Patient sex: F
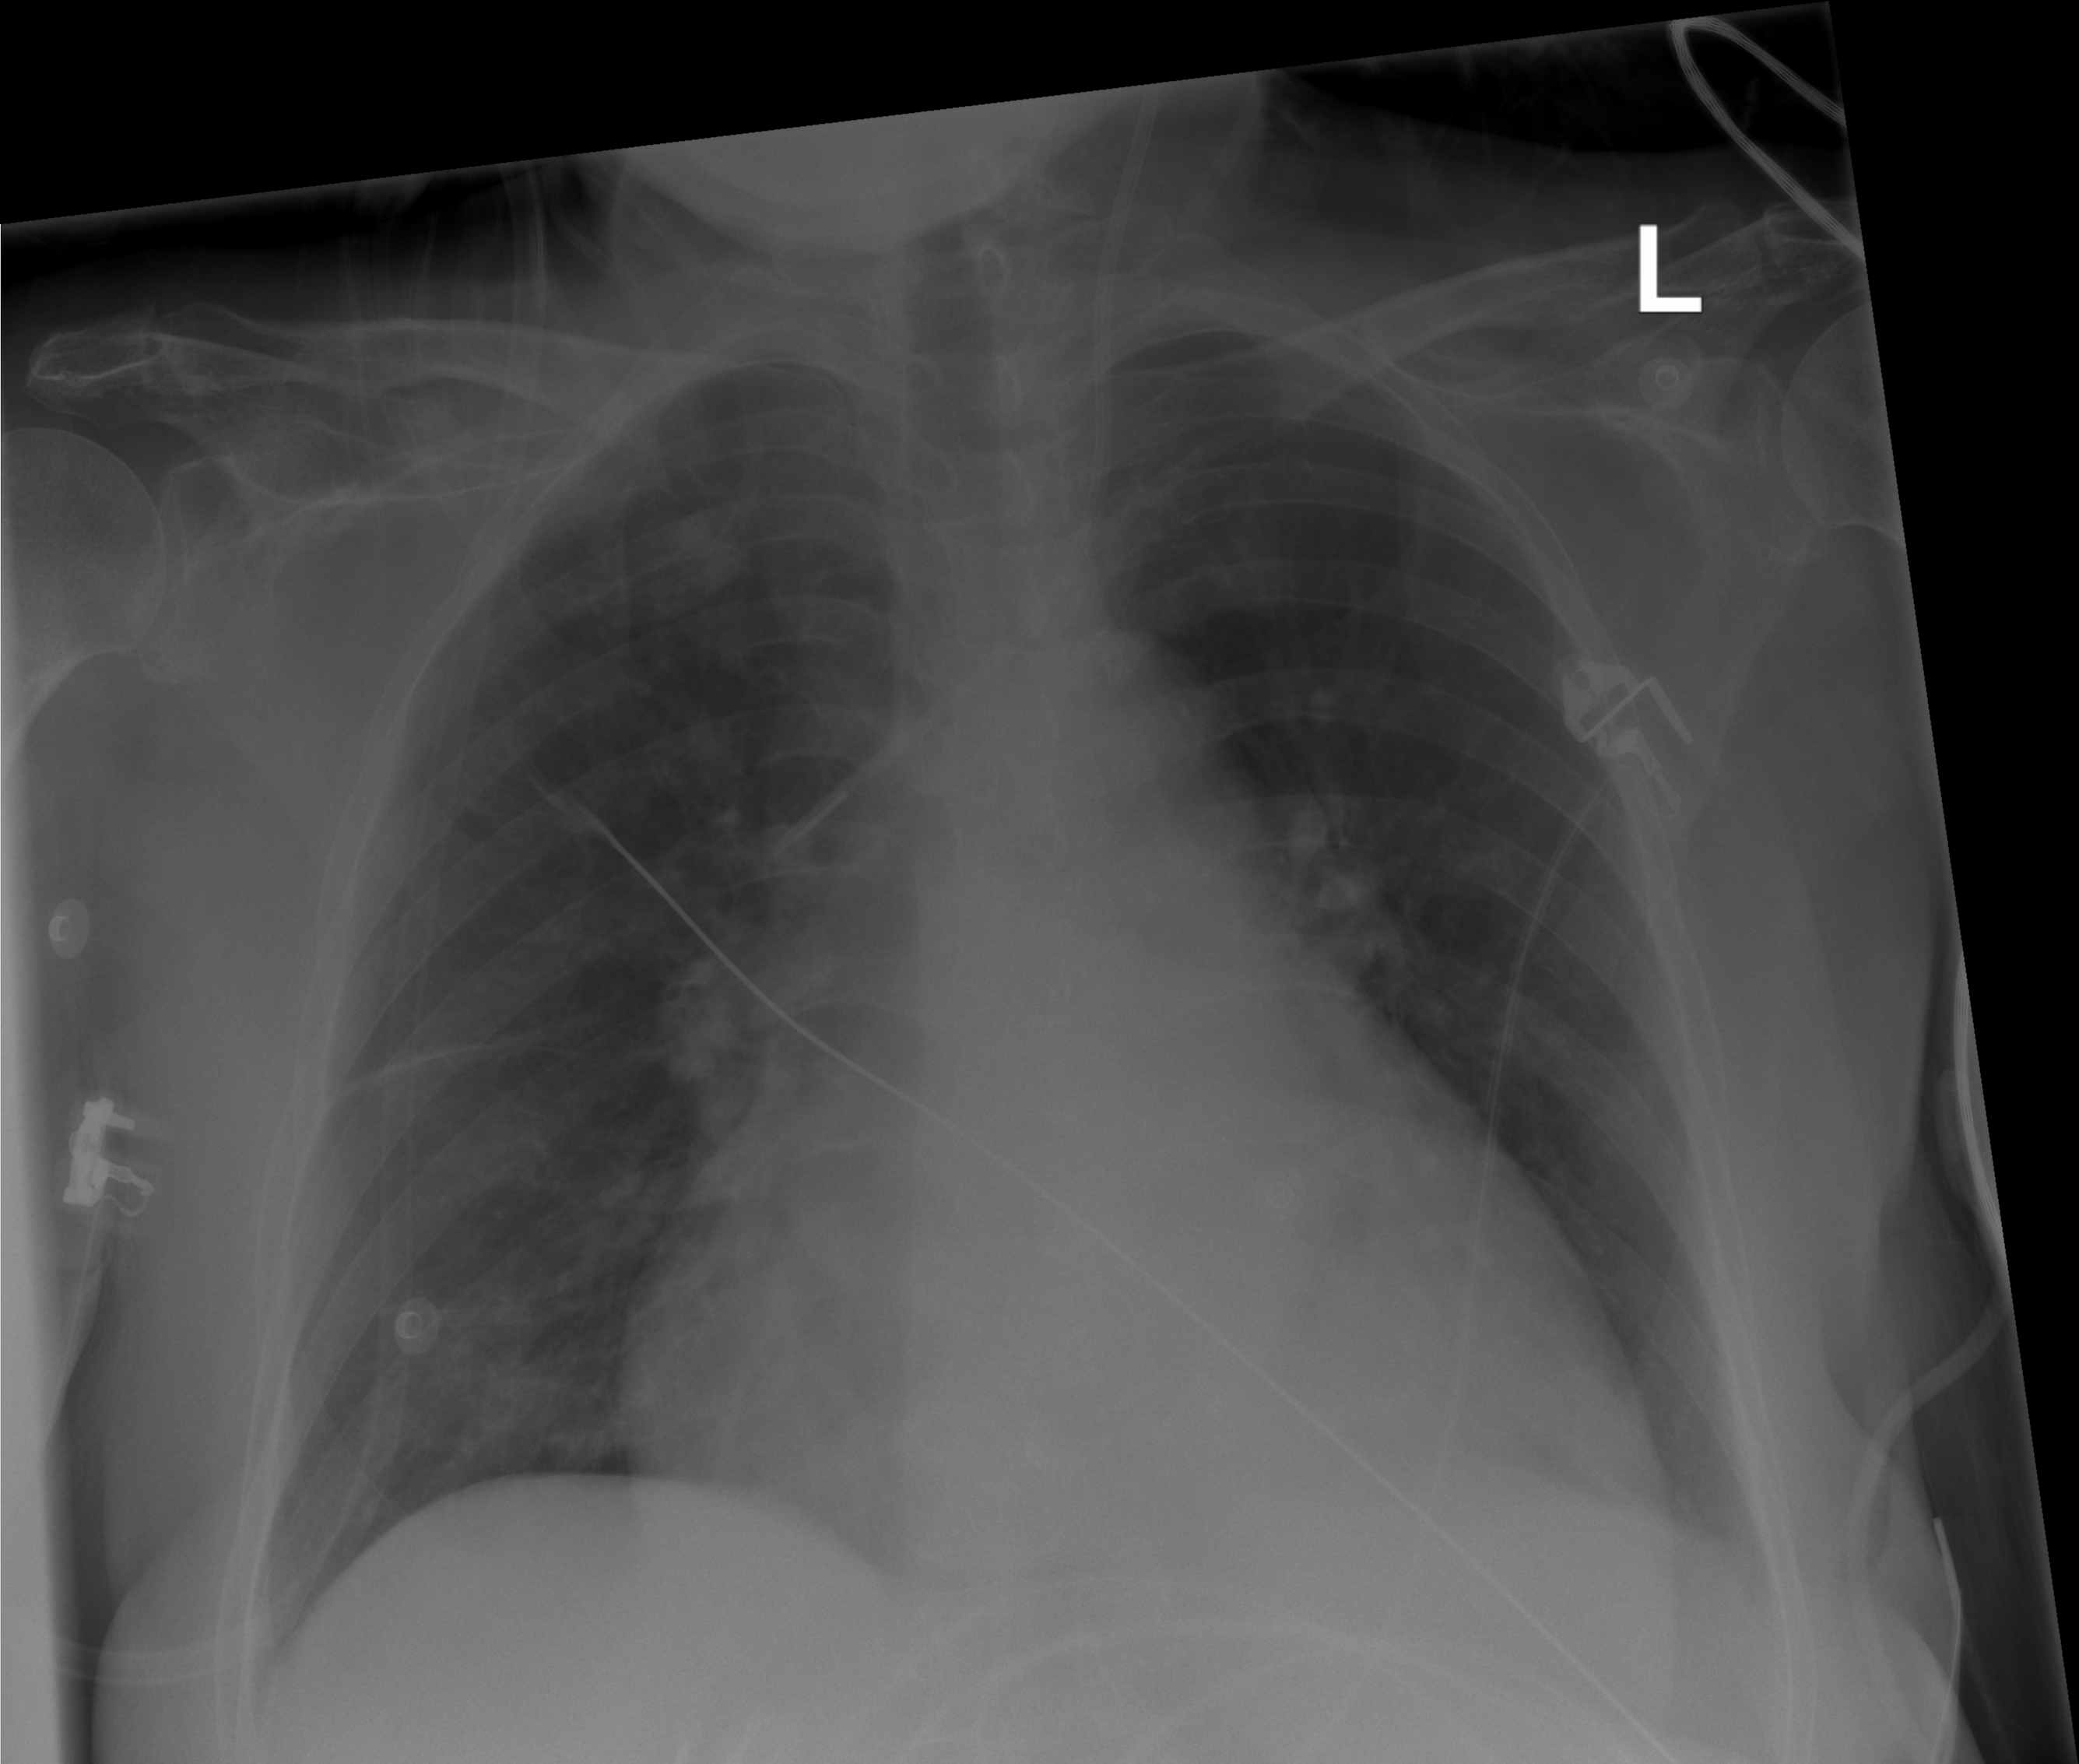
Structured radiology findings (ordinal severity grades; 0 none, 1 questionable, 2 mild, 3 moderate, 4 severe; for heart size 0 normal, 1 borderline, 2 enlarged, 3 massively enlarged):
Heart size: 3
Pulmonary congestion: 0
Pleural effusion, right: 0
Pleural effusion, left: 0
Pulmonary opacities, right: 0
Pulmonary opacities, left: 0
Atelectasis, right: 1
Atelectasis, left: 0